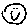
Label: smiley face